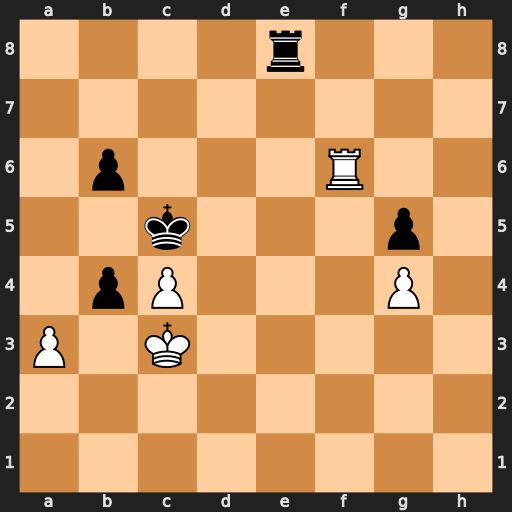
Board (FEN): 4r3/8/1p3R2/2k3p1/1pP3P1/P1K5/8/8
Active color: w
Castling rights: -
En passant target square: -
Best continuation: axb4#